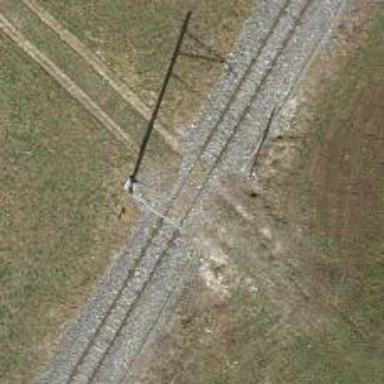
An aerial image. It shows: Track with very rough surface.